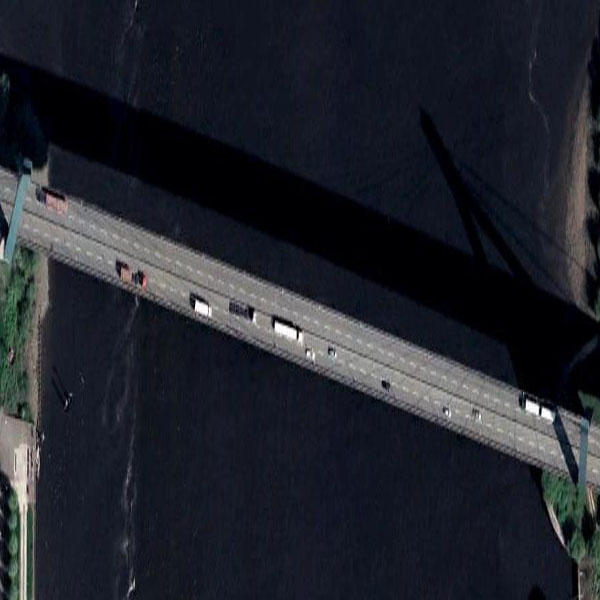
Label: Bridge